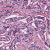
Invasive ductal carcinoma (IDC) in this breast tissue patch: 1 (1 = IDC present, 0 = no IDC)